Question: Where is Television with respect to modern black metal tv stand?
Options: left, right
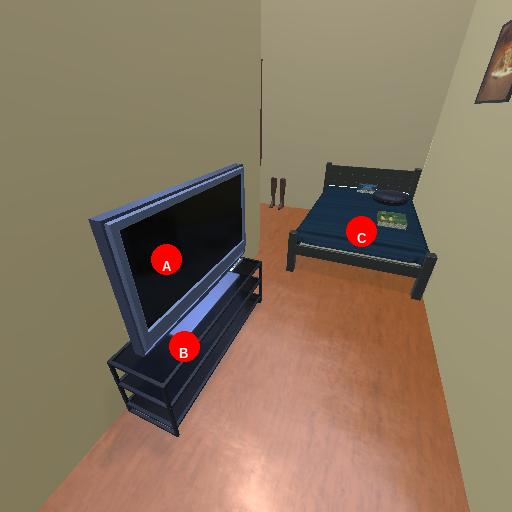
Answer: left